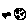
Label: moon